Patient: sex M, age 60
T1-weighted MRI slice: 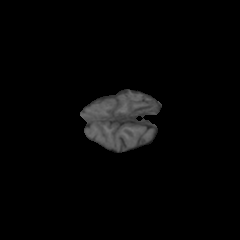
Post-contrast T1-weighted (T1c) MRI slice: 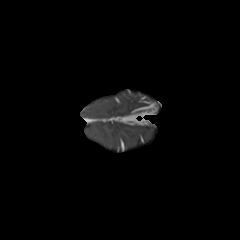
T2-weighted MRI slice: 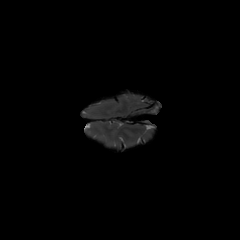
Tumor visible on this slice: no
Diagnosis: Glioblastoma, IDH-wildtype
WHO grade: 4